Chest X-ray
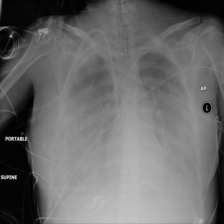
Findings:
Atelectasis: negative
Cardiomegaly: negative
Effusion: positive
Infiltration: positive
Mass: negative
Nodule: negative
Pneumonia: negative
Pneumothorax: negative
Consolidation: negative
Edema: negative
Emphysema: negative
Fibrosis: negative
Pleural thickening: negative
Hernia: negative